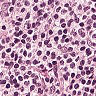
Metastatic tissue present: no